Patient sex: F
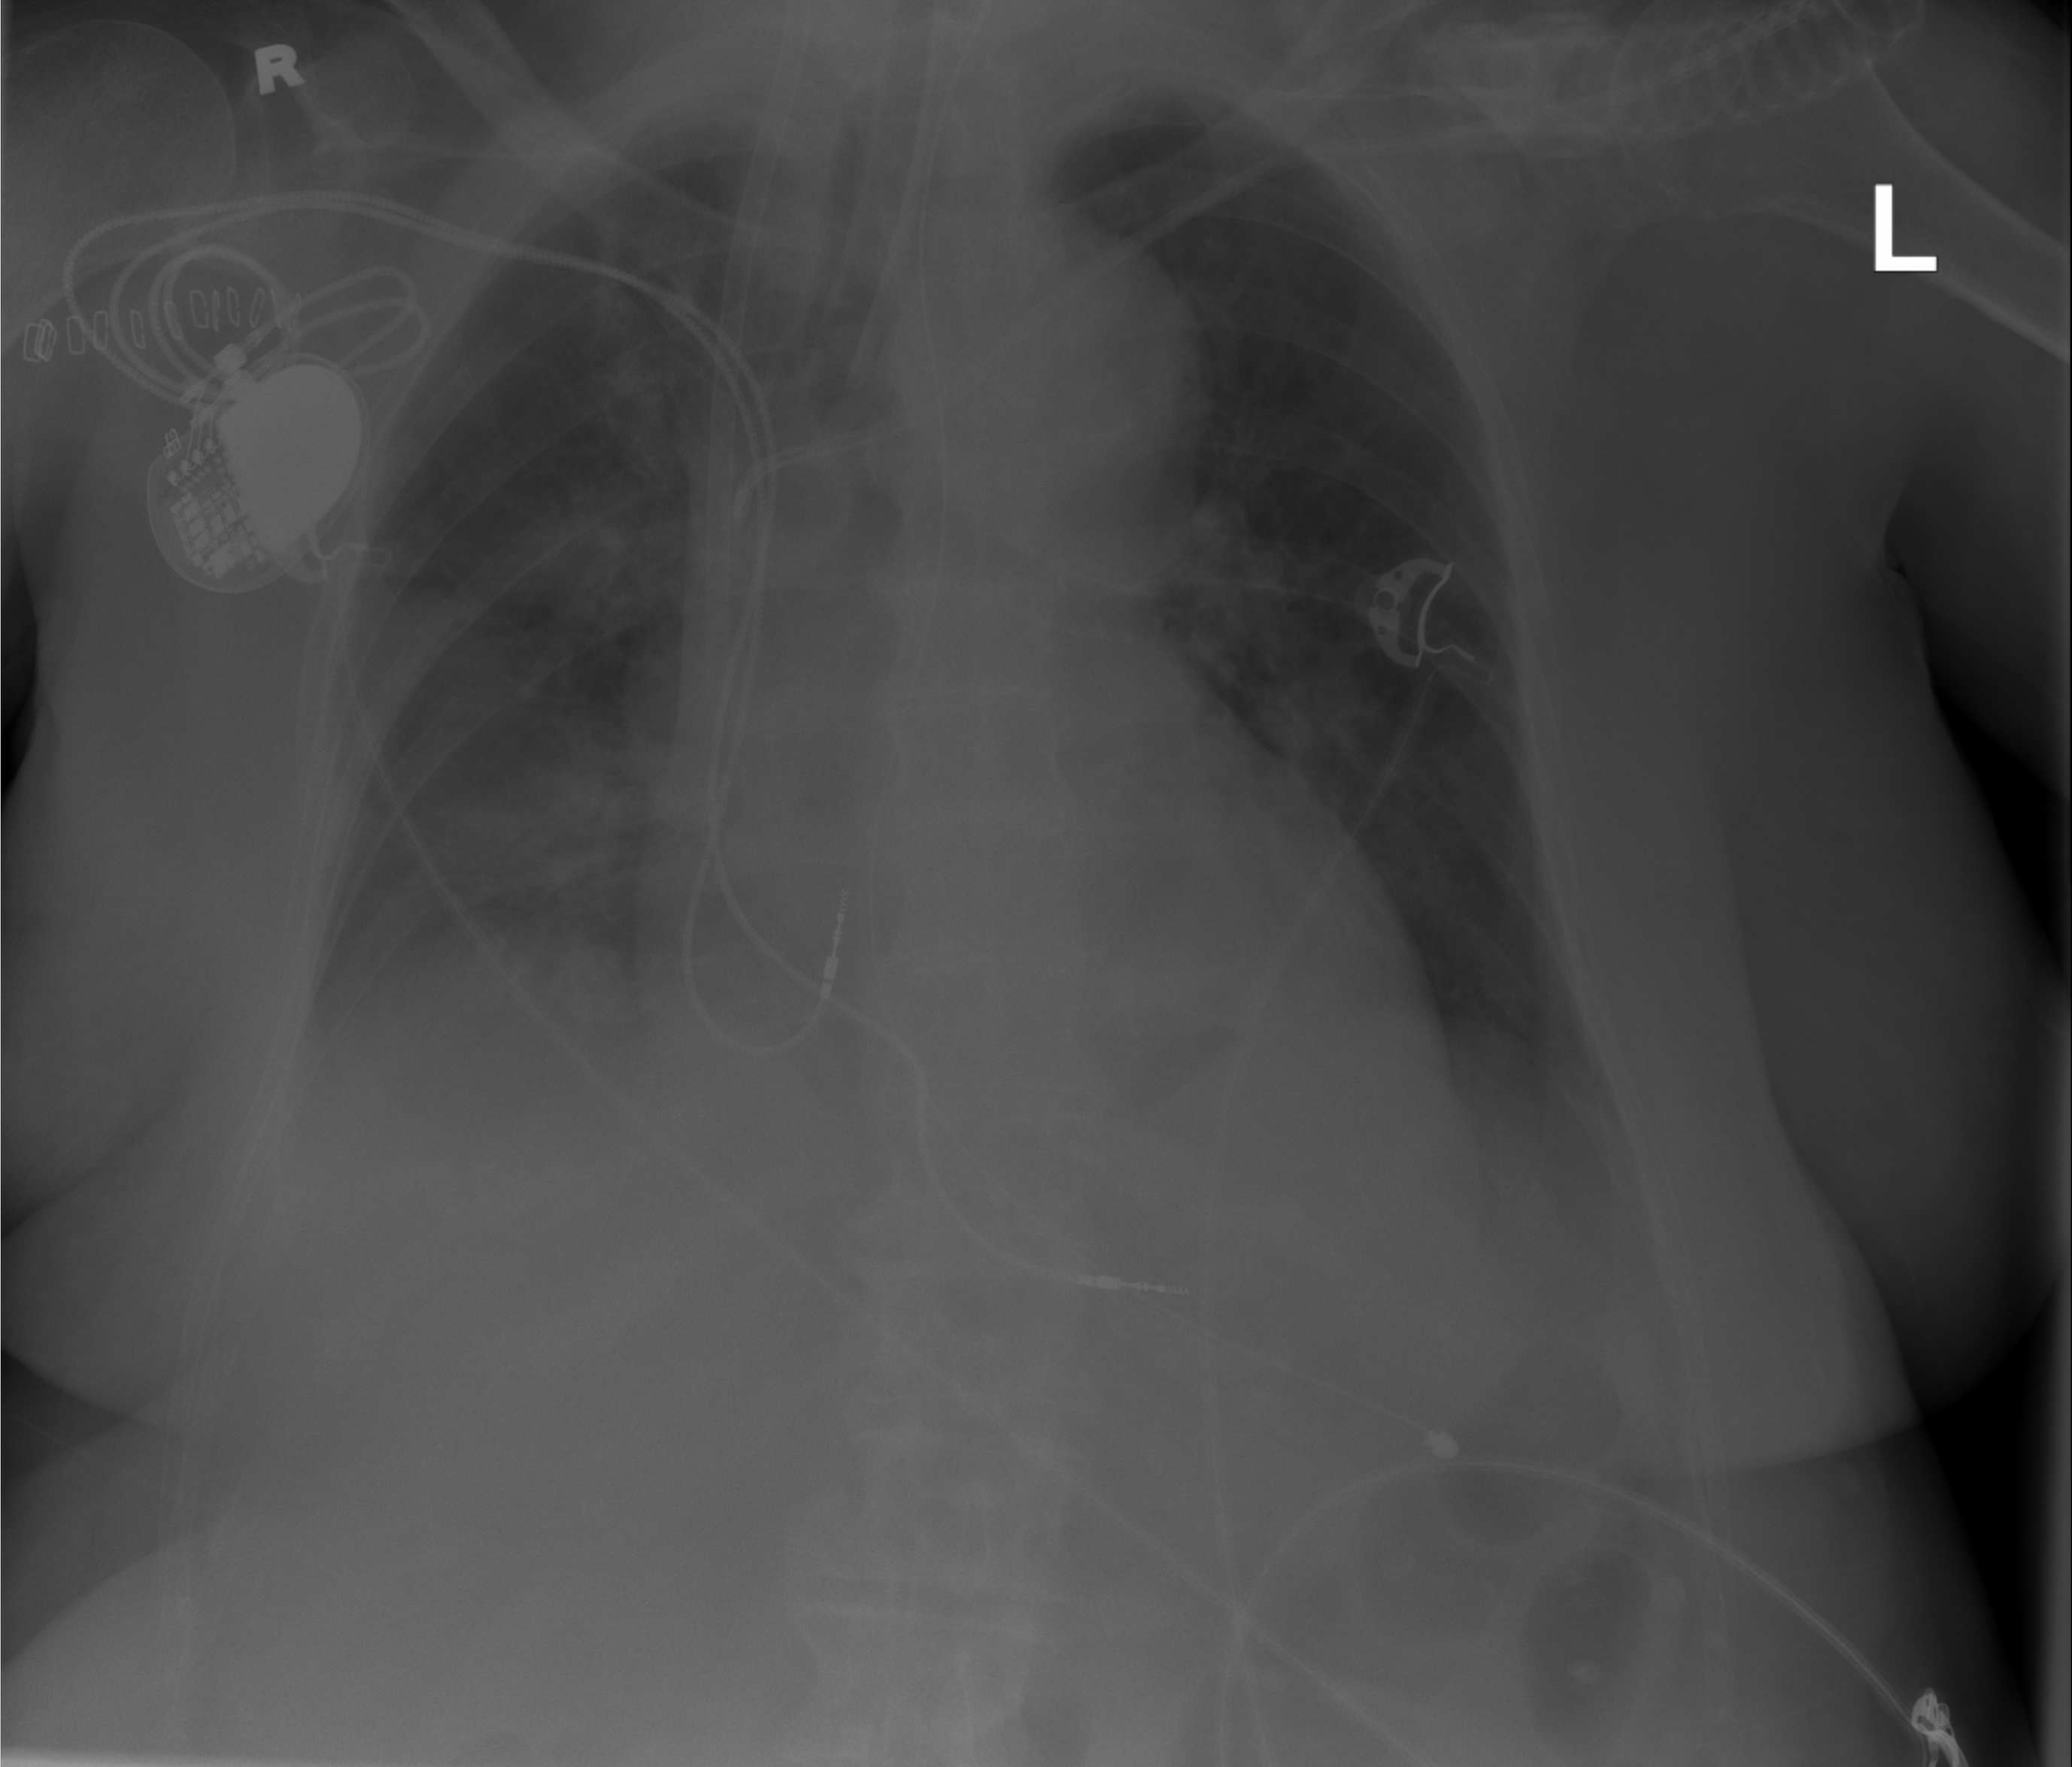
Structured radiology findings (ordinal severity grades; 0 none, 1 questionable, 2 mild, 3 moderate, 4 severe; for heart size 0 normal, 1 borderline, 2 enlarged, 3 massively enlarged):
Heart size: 2
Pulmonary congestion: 1
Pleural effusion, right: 3
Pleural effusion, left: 0
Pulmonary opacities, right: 2
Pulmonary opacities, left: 0
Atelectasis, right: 2
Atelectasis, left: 0